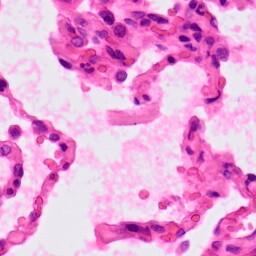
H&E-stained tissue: Lung